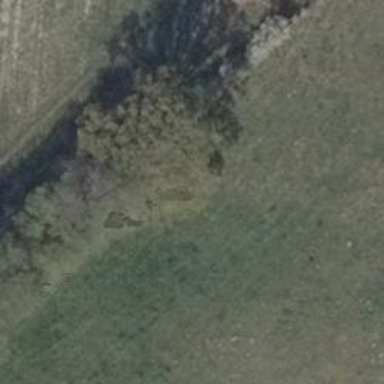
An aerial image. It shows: Row of trees in natural setting.